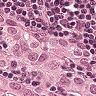
Metastatic tissue present: yes